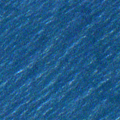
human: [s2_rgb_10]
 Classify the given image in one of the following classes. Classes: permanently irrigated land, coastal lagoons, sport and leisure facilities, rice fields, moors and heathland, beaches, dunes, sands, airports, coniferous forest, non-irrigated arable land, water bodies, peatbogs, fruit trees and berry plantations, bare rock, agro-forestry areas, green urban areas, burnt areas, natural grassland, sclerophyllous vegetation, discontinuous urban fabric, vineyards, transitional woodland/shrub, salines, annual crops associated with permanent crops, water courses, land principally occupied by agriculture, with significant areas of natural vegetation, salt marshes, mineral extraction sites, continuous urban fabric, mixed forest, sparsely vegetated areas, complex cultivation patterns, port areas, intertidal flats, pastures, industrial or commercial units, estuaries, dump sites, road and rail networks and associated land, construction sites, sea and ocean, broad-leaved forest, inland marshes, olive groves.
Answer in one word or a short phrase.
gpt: sea and ocean